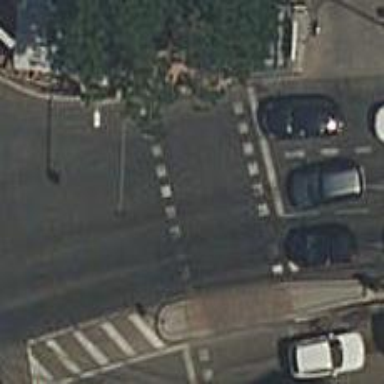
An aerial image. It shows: Zebra crossing with traffic signals. The crossing is marked by traffic lights.